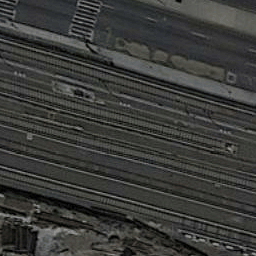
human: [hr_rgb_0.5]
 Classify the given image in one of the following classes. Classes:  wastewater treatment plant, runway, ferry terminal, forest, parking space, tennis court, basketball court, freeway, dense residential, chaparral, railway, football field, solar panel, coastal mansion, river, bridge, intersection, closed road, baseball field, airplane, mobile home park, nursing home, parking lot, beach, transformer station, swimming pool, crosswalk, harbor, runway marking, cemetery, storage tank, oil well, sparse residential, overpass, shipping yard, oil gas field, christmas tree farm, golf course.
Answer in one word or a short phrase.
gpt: railway